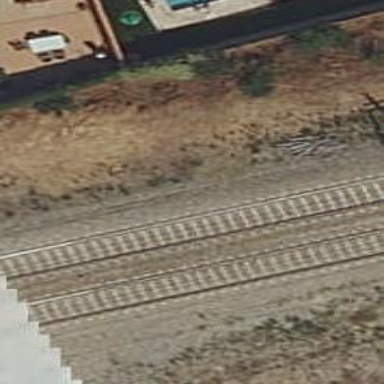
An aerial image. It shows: Railway track with contact lines for electrification.